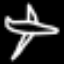
Label: airplane